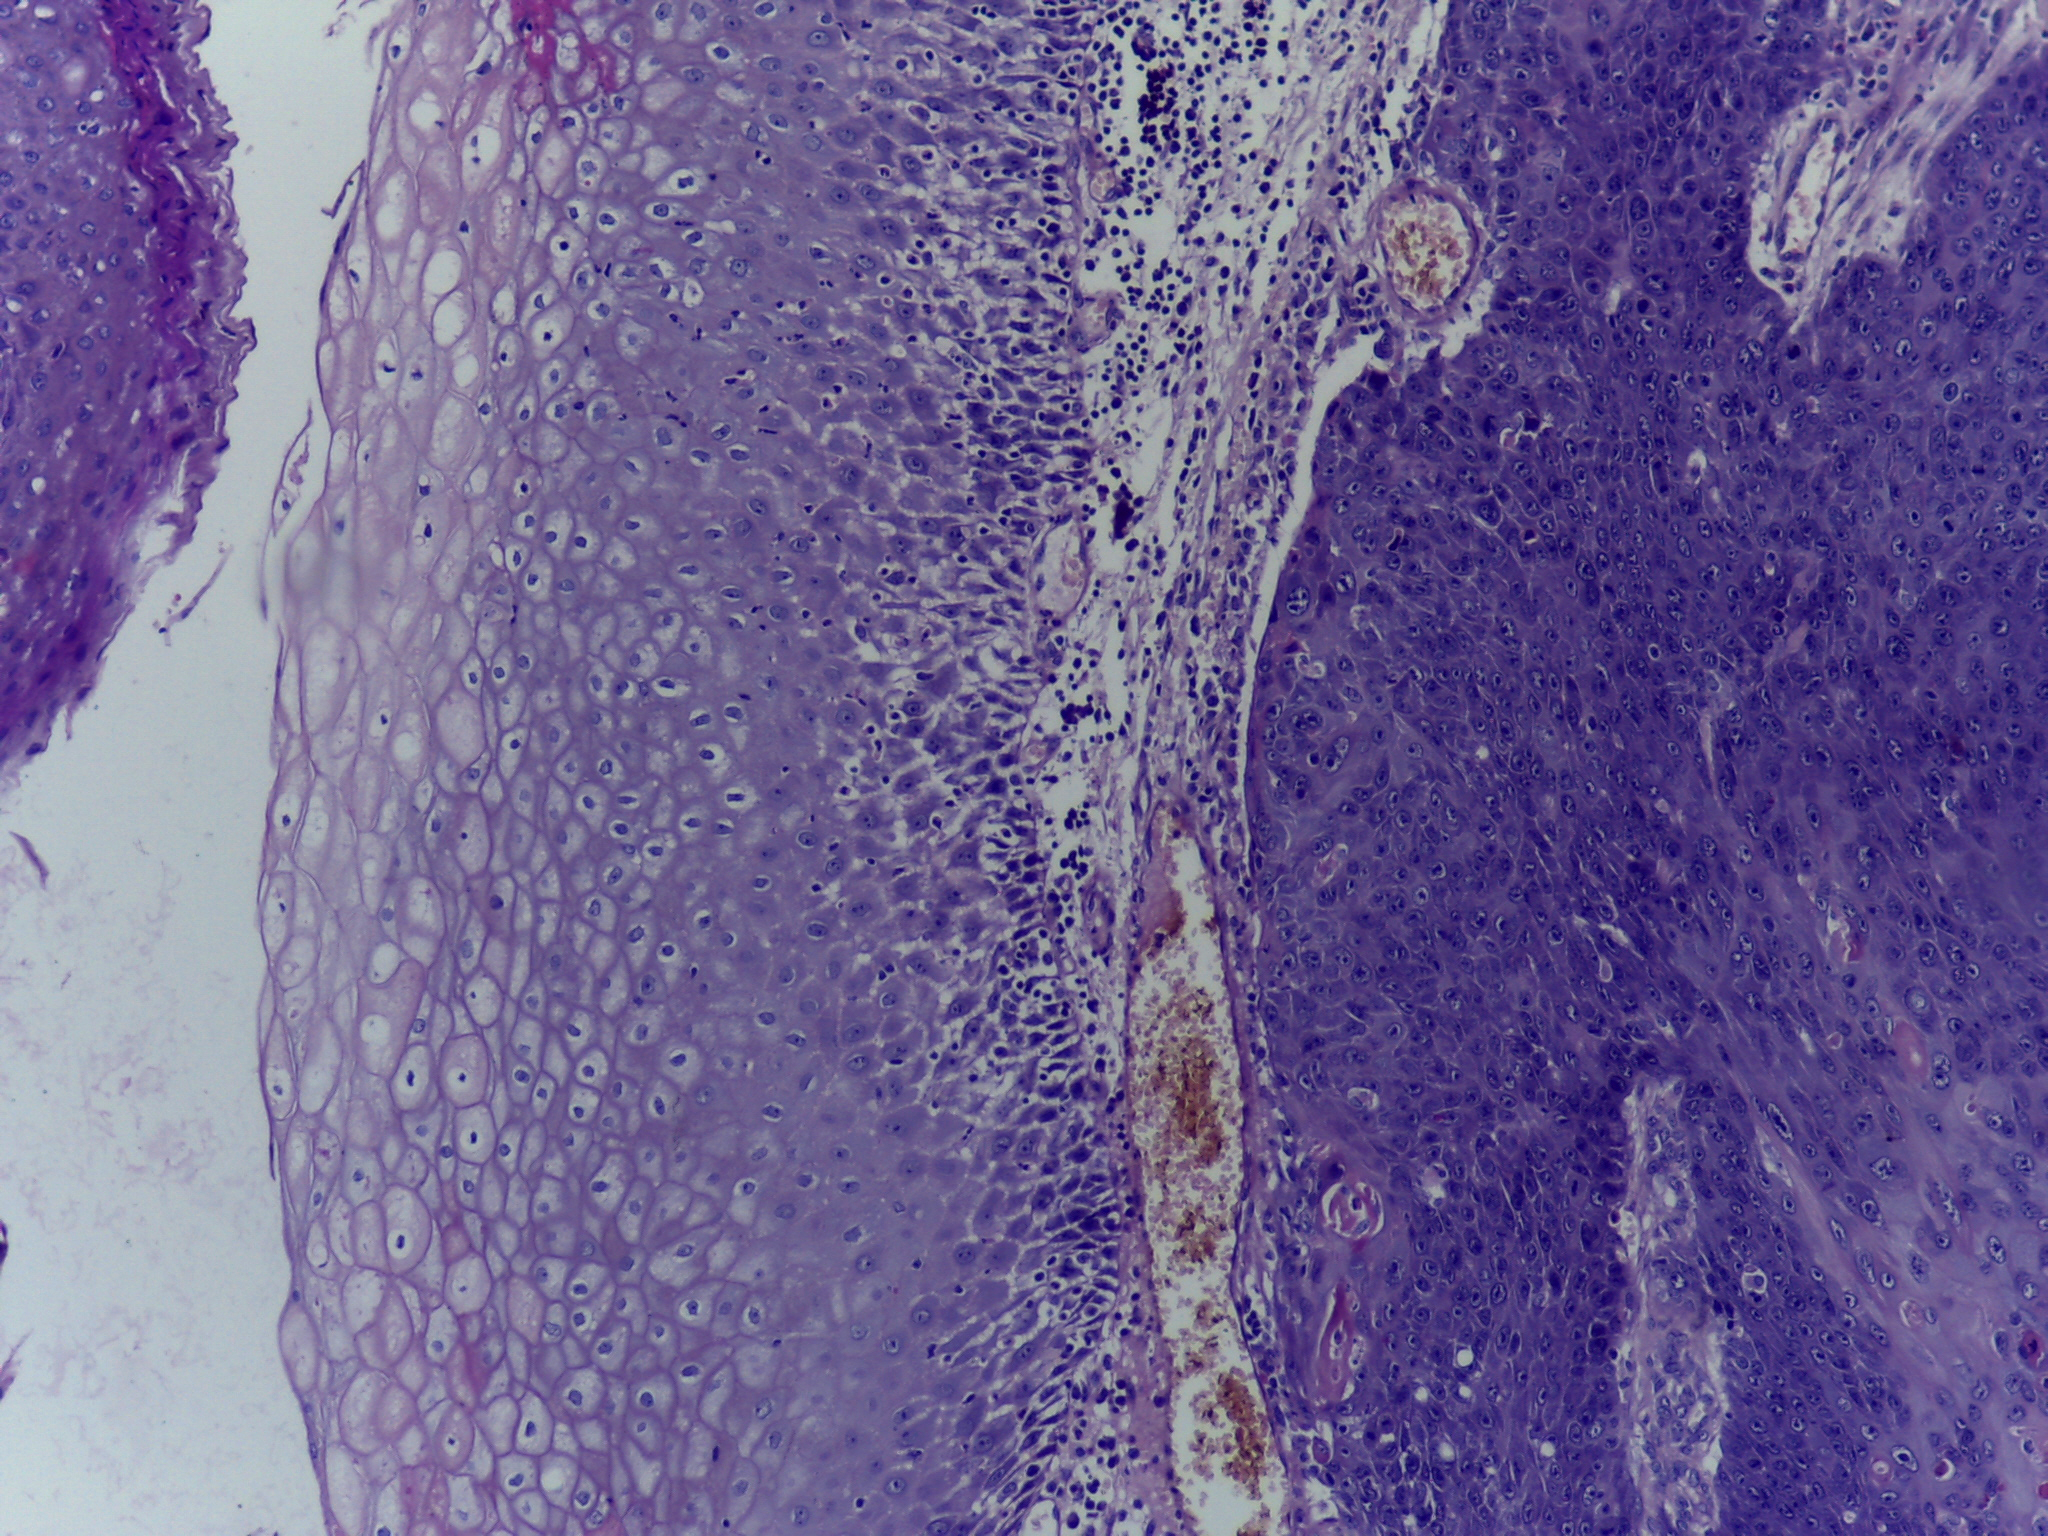
Diagnosis: OSCC